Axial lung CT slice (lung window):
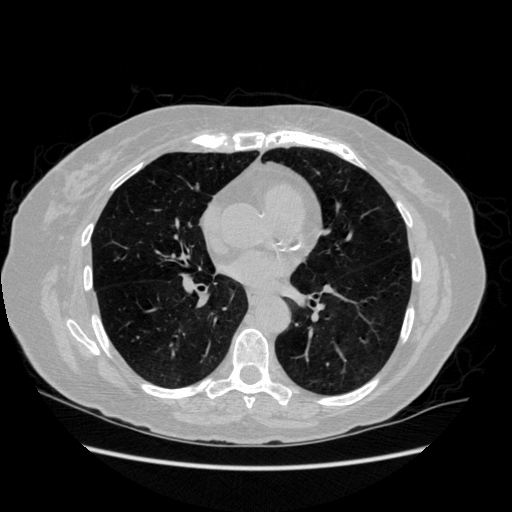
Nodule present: no